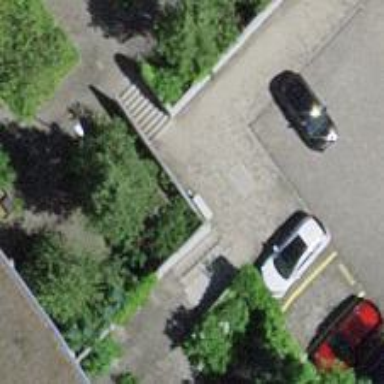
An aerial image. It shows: Road with steps.